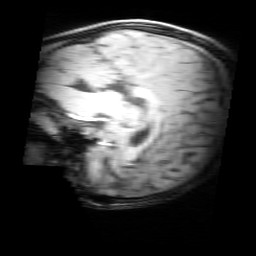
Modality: MP2RAGE
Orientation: sagittal
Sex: female
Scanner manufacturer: siemens
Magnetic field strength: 3 T
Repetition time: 5 s
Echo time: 0.00368 s